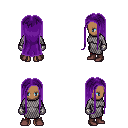
a pixel art fantasy rpg character, female body template, human, dark skin, chain mail, red pants, purple extra-long hairstyle, metal gloves, maroon shoes, four views (front, back, left, right), 2x2 character sprite sheet, small pixel art, hard edges, no anti-aliasing